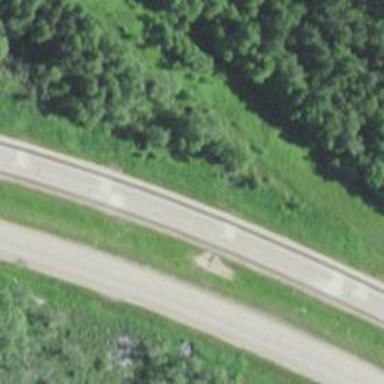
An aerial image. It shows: Trunk highway.